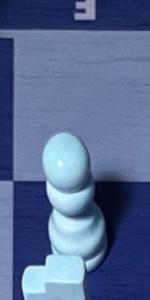
Label: Pawn_White